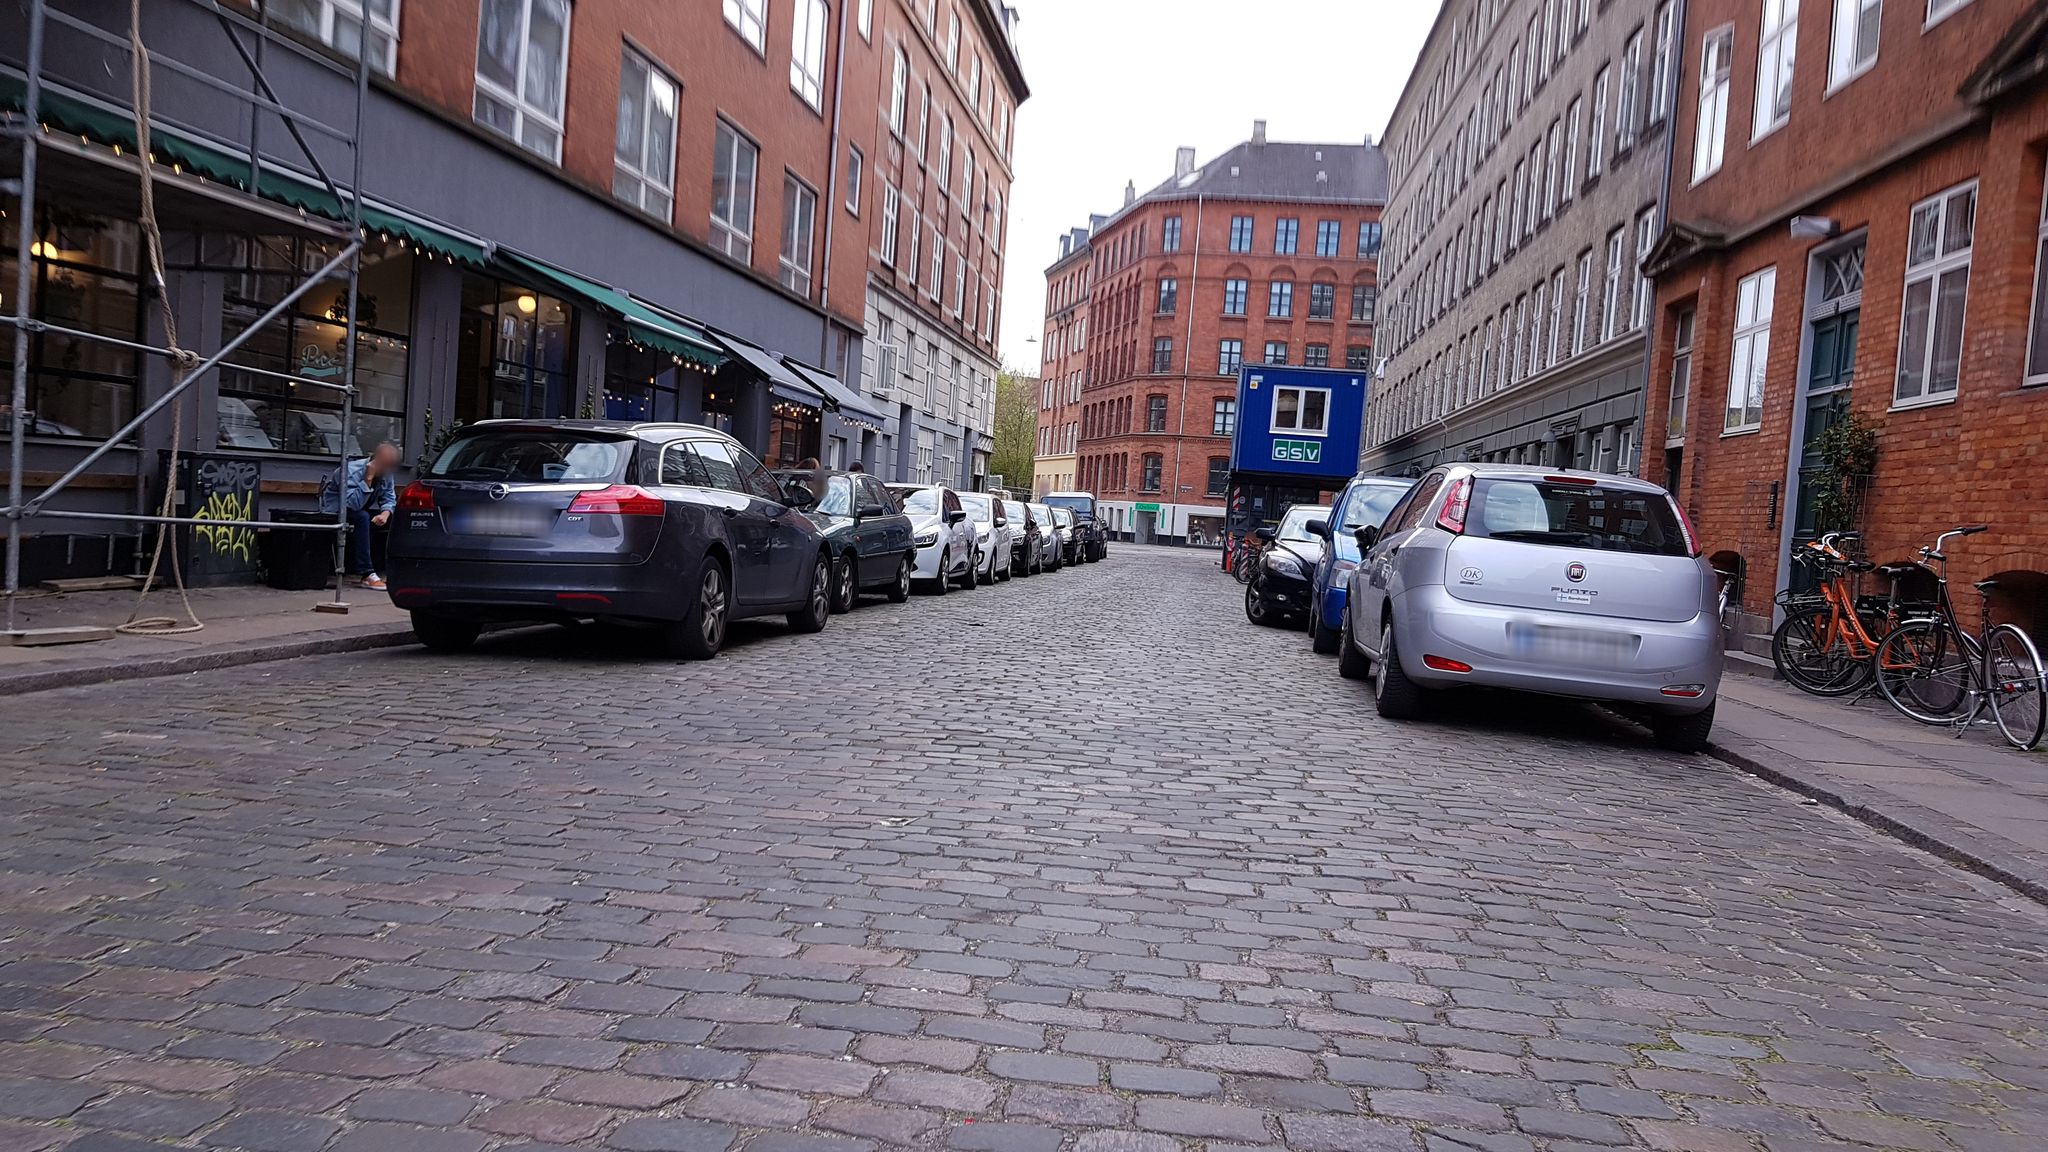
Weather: clear
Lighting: day
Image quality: good
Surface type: walking surface
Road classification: pedestrian, path, residential
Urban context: urban centre
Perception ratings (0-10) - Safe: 7.76, Lively: 9.46, Beautiful: 7.83, Boring: 1.08, Depressing: 3.51, Wealthy: 8.03